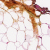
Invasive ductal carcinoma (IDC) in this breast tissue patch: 0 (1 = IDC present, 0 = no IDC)